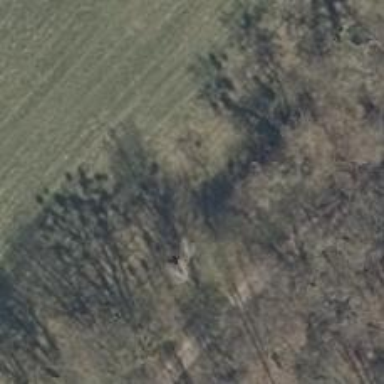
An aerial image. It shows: Hunting stand.